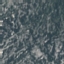
Land use / land cover: HerbaceousVegetation